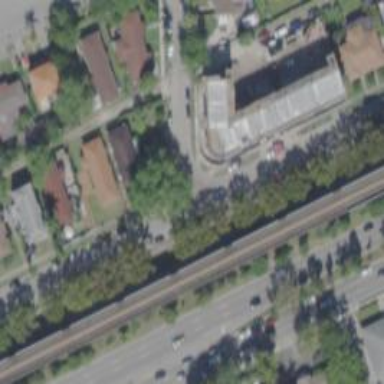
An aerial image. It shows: Asphalt cycleway.